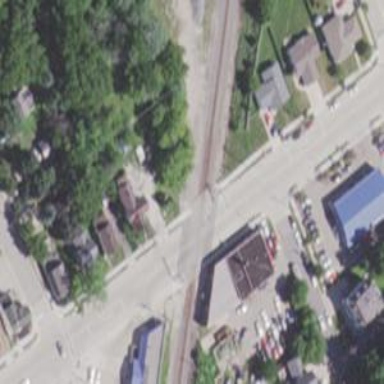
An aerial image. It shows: Crossing for the railway.